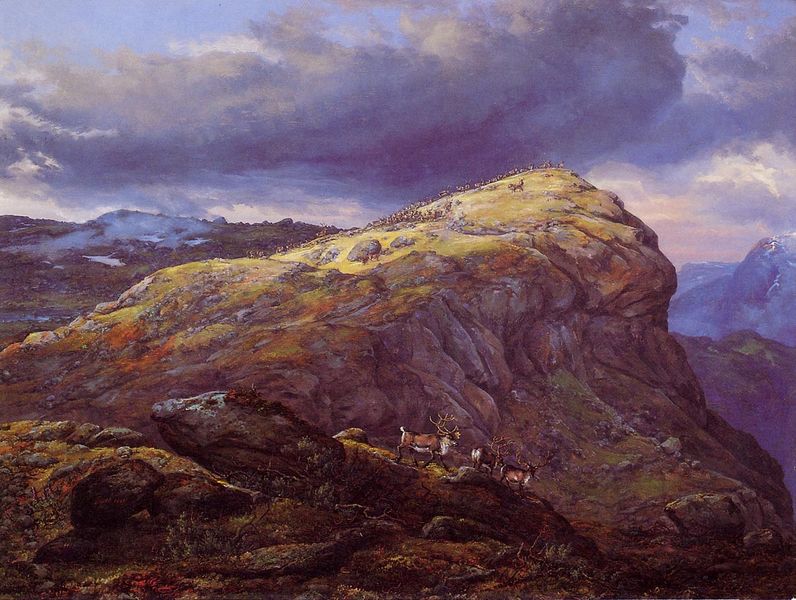
Titel: Stugunoset auf dem Filefjell
Künstler: Johan Christian Clausen Dahl
Standort: Oslo
Institution: Nasjonalgalleriet
Schlagwörter: berg, blau, dunkel, felsen, gemälde, gewitter, himmel, schatten, weiß, wolken, bäume, grün, landschaft, menschen, ocker, abend, braun, grau, hell, licht, orange, schwarz, gras, hund, hunde, schnee, tier, tiere, weg, wiese, leute, stein, steine, weit, kalt, natur, weide, büsche, einsam, sonne, kontrast, tal, abhang, steinig, berge, fels, gebirge, gipfel, gletscher, hang, zug, nebel, sonnenuntergang, grasen, herde, alm, berglandschaft, schlucht, steil, romantik, sturm, wetter, wild, hoch, klippe, regen, flechten, alpen, moos, violet, hirsch, hirsche, rehe, karg, dramatisch, prozession, balu, geweih, ochse, gewitterstimmung, schroff, tief, moose, heimkehr, schottland, gemsen, gemse, kalt warm kontrast, rotwild, paarhufer, elch, gämse, gämsen, steinböcke, rentier, elche, verblauen, wolkenformation, rentiere, schucht, adsfrgv, dfsv, sdbv, sdfbv, sdfvg, sdvg, dlandschaft, karibu